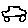
Label: car